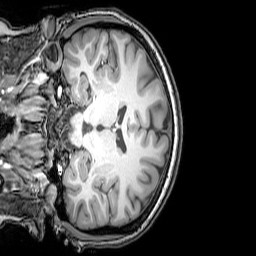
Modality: T1w
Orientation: coronal
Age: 26
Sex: female
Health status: healthy
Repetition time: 0.081 s
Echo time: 0.037 s